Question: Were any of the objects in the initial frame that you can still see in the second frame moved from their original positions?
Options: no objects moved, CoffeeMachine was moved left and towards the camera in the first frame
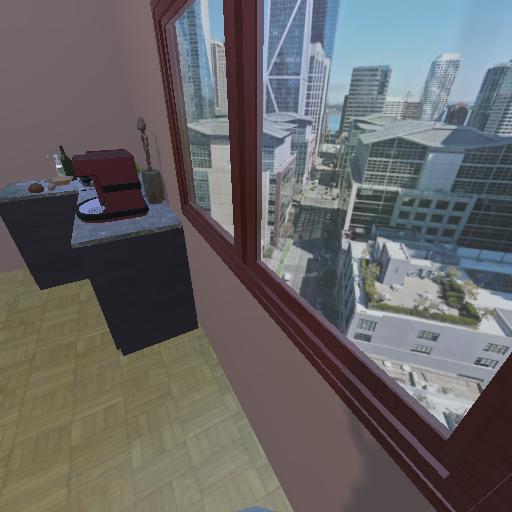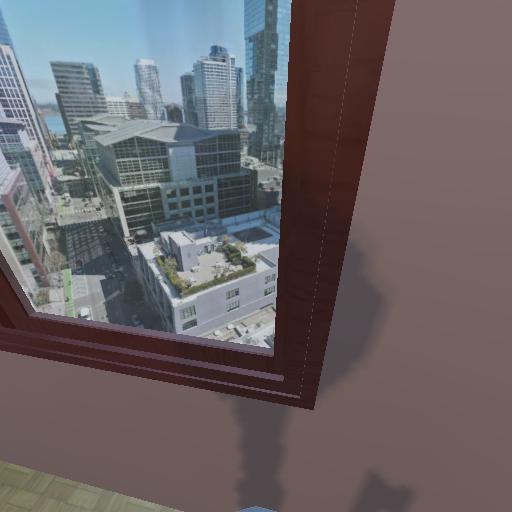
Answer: no objects moved